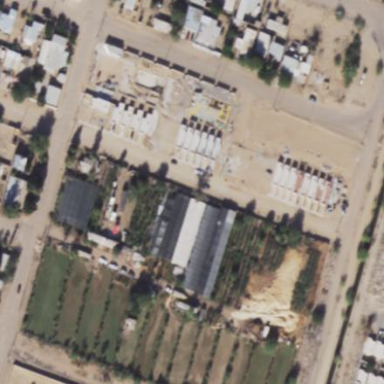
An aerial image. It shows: Plant nursery cultivating trees.